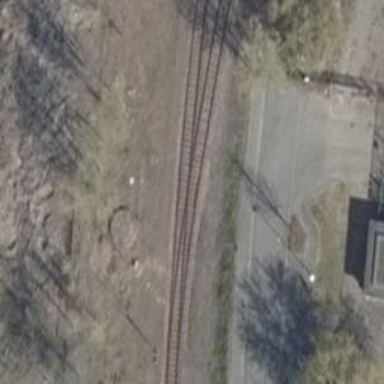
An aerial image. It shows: Railway switch.